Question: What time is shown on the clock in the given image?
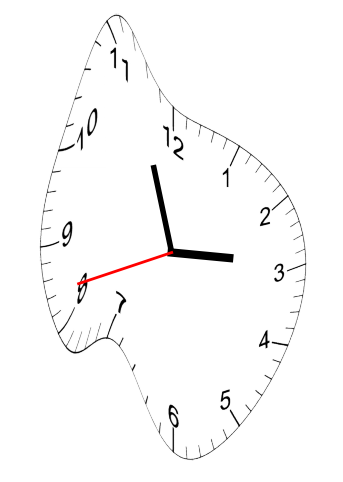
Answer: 02:56:42